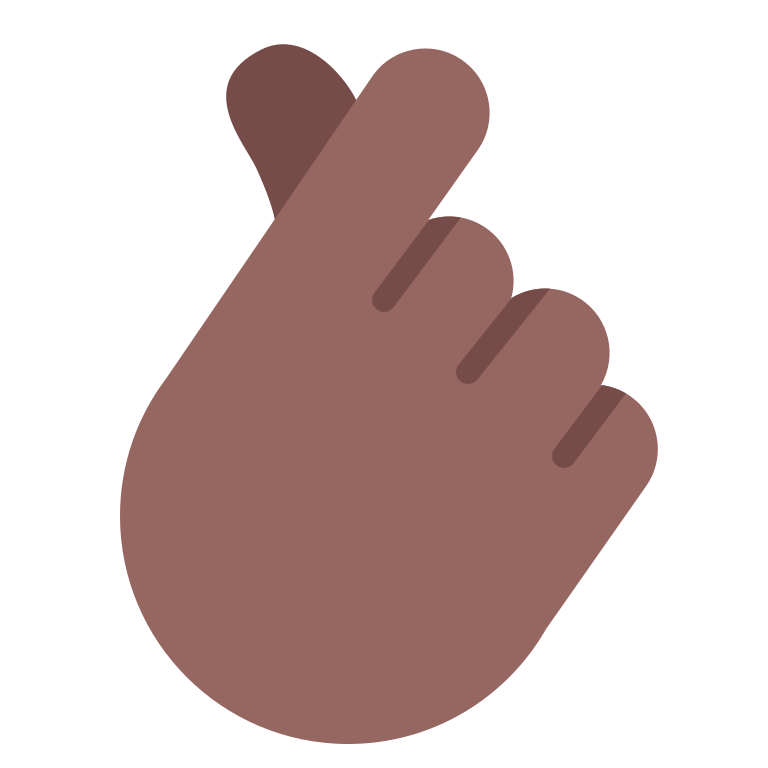
hand with index finger and thumb crossed flat  dark